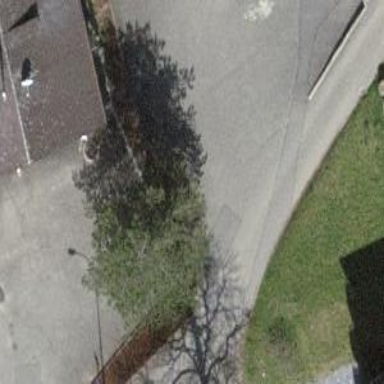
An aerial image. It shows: Evergreen tree with needle-leaved leaves.